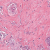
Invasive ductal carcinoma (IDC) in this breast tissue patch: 1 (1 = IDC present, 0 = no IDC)